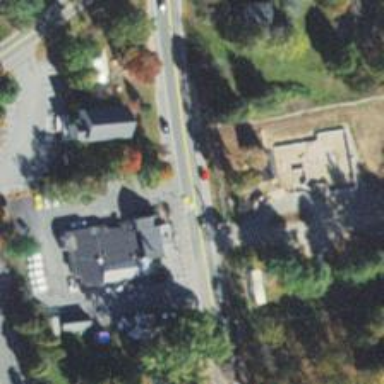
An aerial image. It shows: Post office.